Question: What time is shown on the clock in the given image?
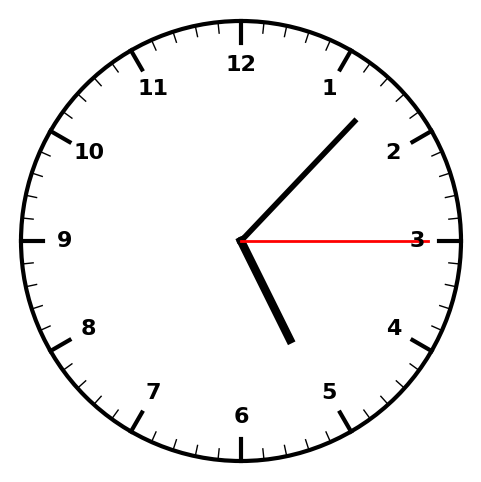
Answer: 05:07:15